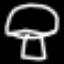
Label: mushroom